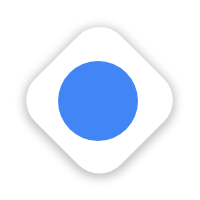
Cursor type: all_scroll
OS/theme: linux-google-cursor
Variant: blue